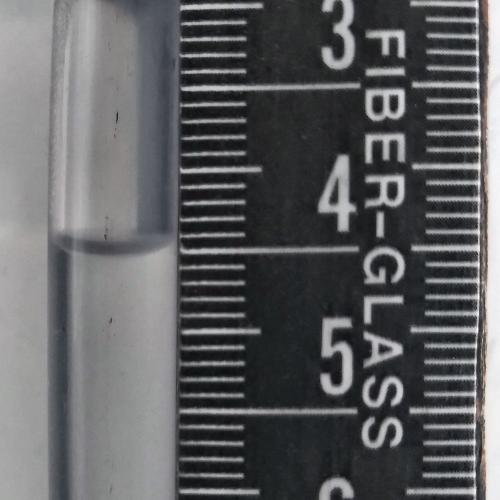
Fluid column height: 4.5 cm